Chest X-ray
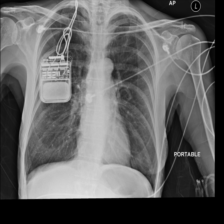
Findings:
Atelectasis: negative
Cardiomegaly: negative
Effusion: negative
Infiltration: negative
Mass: negative
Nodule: negative
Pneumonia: negative
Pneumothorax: negative
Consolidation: negative
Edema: negative
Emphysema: negative
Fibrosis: negative
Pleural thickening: negative
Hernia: negative